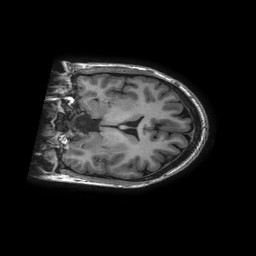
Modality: T1w
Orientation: coronal
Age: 26
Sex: female
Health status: healthy
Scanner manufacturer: ge
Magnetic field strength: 3 T
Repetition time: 0.008376 s
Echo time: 0.003088 s